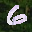
Label: 6